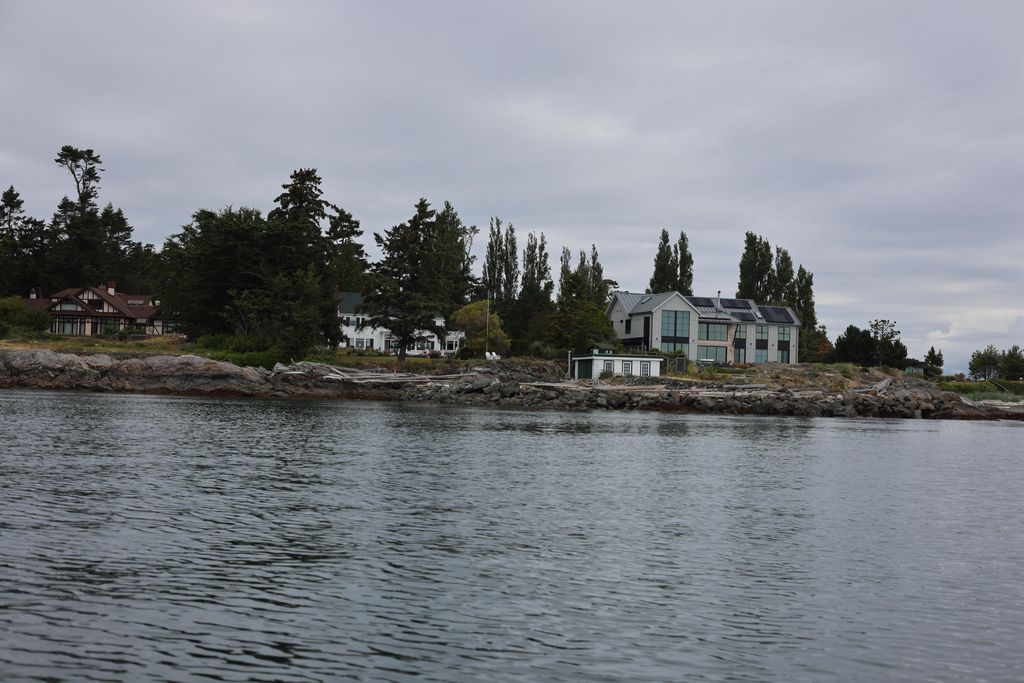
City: victoria